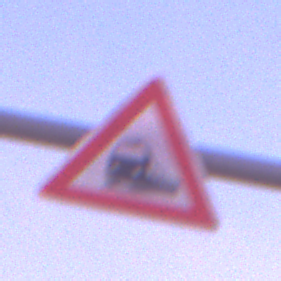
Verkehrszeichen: Bahnuebergang
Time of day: Dawn
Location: Outdoor (Nature)
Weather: PartlyCloudy
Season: NotSpecified
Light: Natural